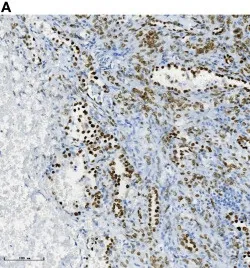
Immunohistochemical results. Immunohistochemical staining (x20) showed that the cuboidal surface cells and round stromal cells the of the tissue are positive for thyroid transcription factor-1 (TTF-1).
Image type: pathology (immunostaining)